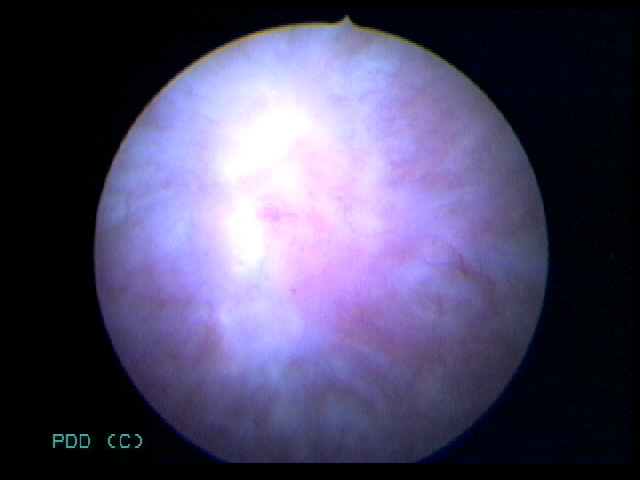
Modality: BLC
Class: Non-malignant
Subclass: InflammationNOS
Lesion: L1
Morphology: Non-papillary
Bladder cancer association: No